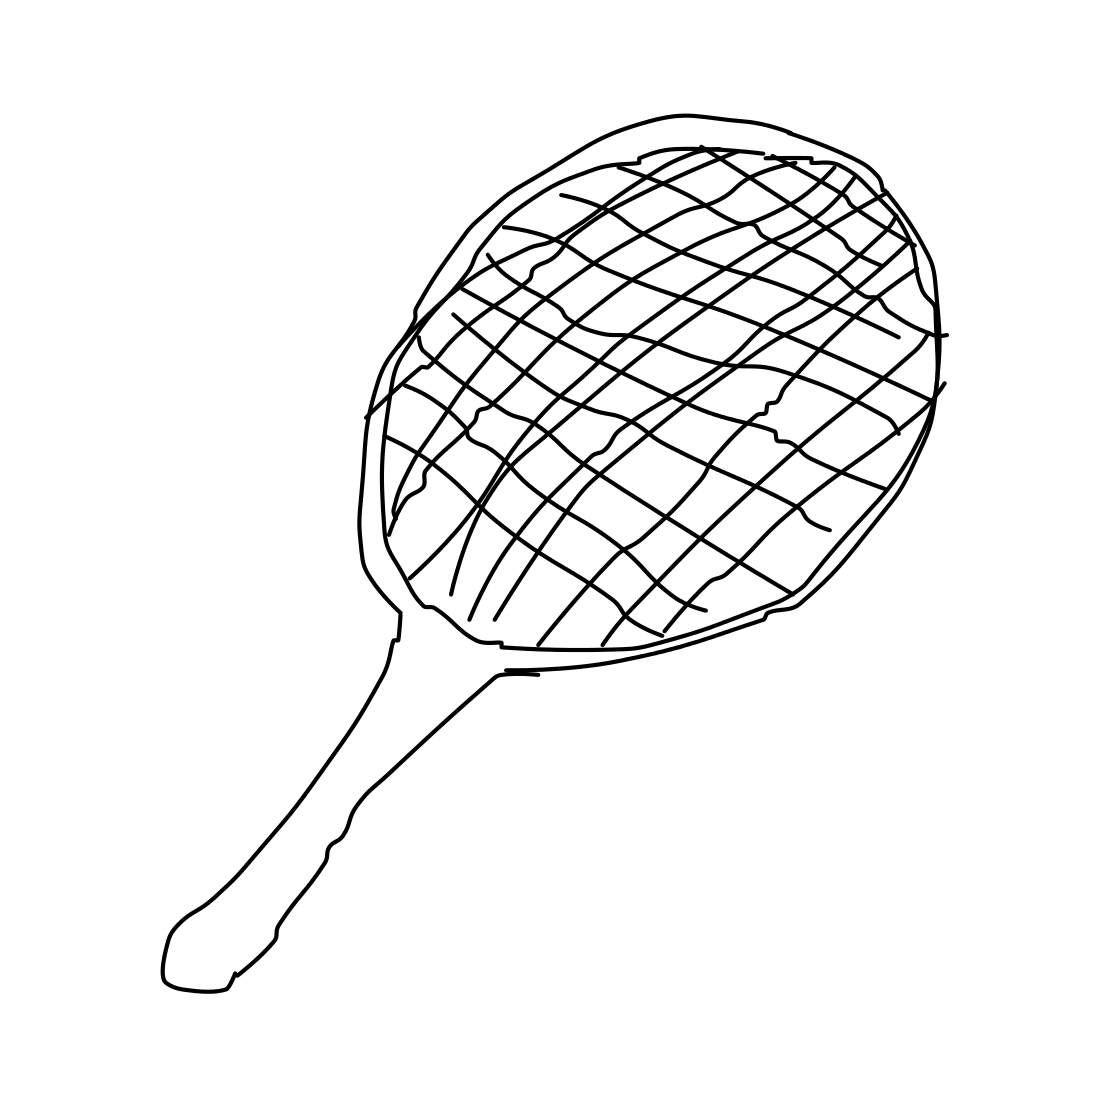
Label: tennis-racket